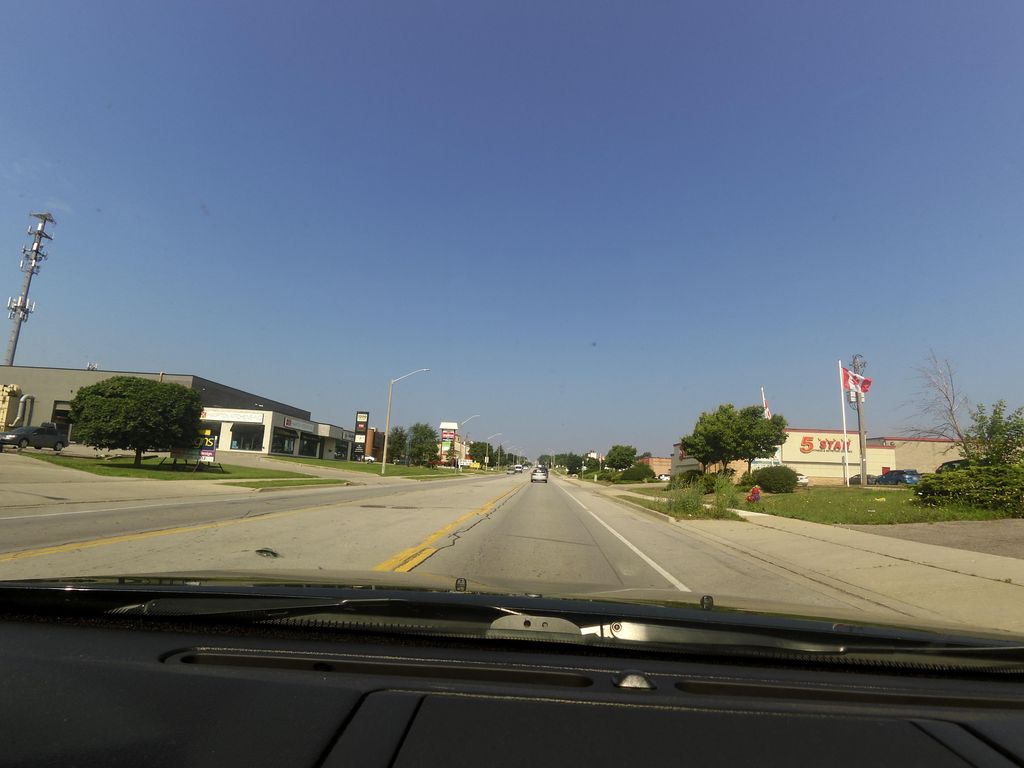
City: hamilton